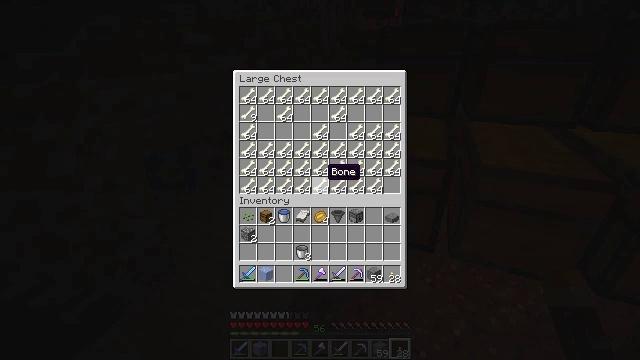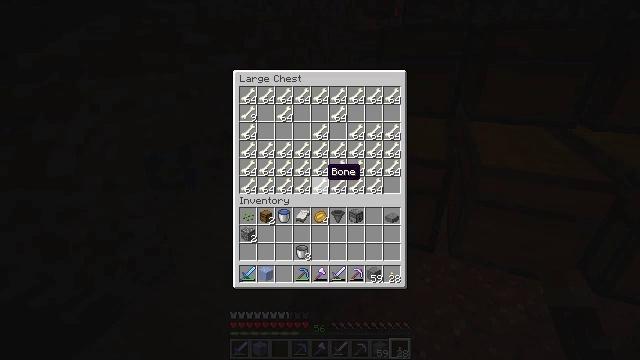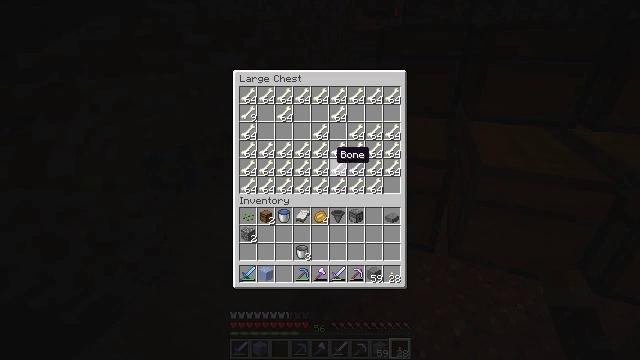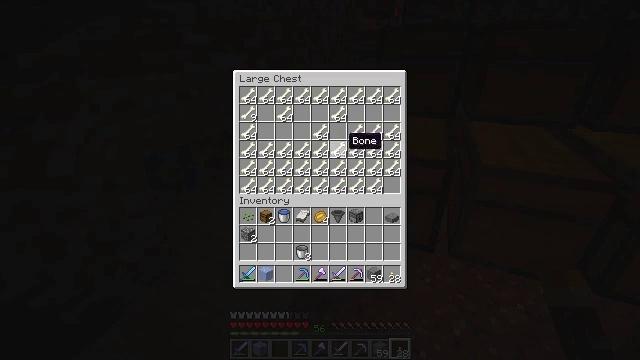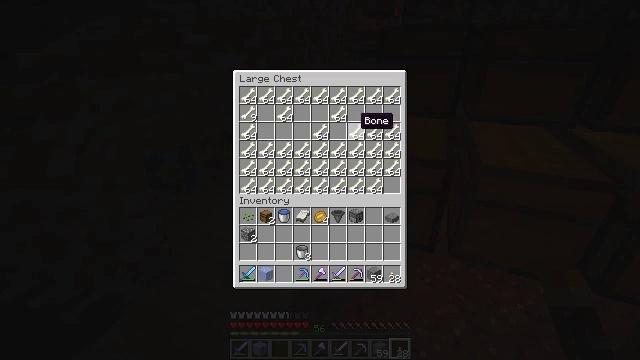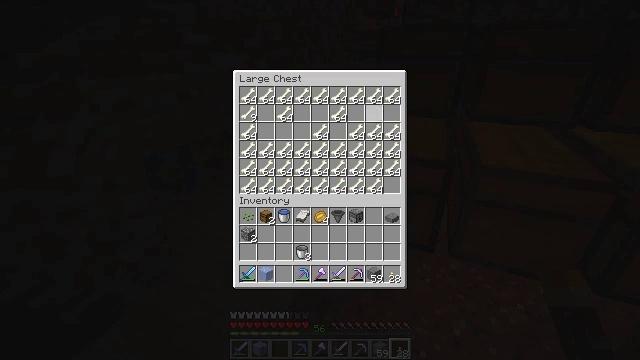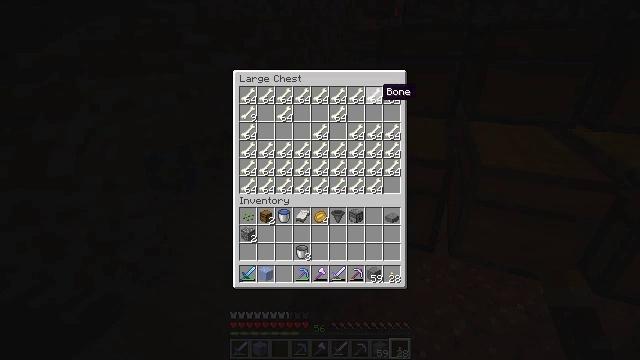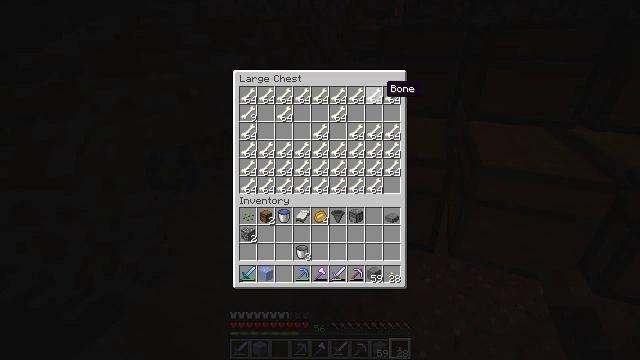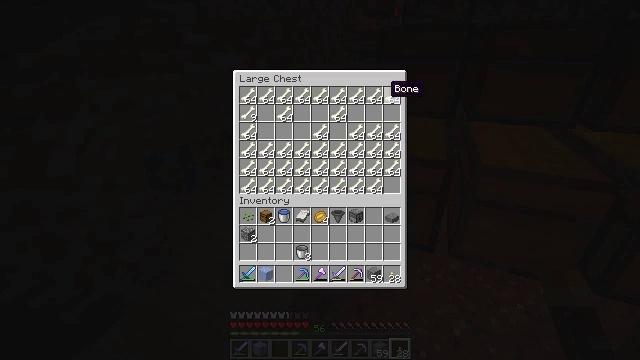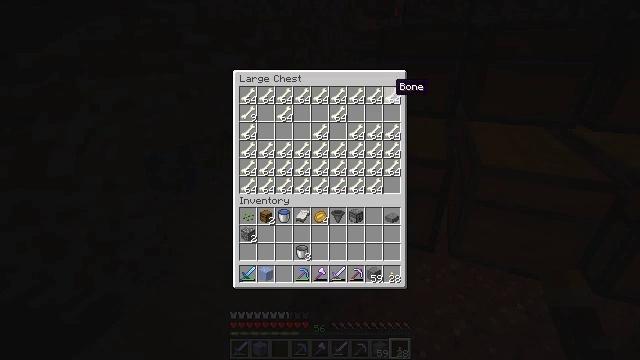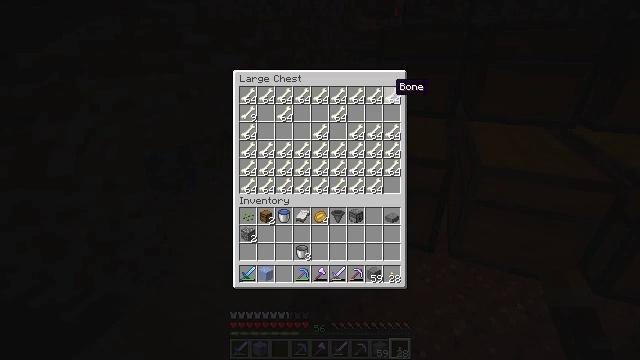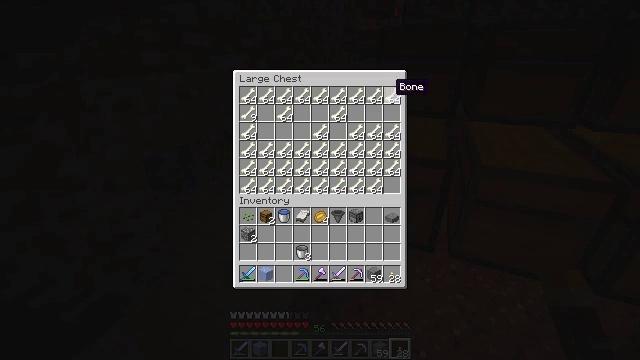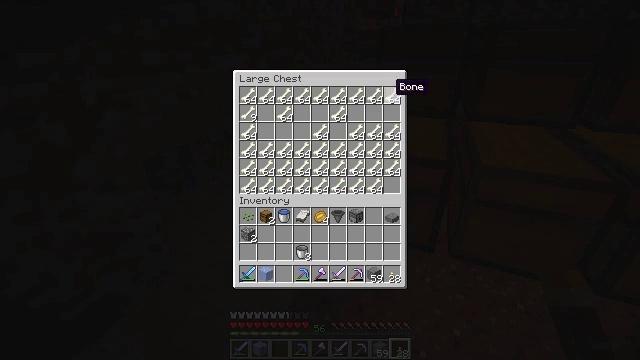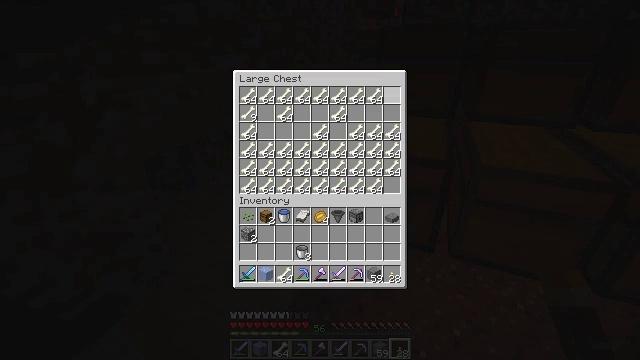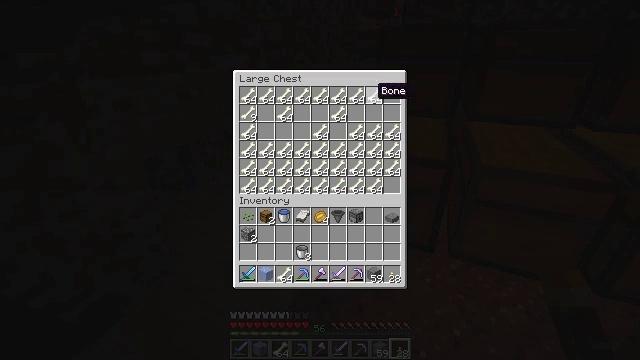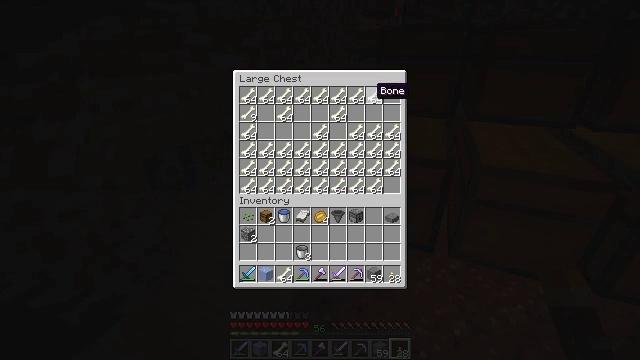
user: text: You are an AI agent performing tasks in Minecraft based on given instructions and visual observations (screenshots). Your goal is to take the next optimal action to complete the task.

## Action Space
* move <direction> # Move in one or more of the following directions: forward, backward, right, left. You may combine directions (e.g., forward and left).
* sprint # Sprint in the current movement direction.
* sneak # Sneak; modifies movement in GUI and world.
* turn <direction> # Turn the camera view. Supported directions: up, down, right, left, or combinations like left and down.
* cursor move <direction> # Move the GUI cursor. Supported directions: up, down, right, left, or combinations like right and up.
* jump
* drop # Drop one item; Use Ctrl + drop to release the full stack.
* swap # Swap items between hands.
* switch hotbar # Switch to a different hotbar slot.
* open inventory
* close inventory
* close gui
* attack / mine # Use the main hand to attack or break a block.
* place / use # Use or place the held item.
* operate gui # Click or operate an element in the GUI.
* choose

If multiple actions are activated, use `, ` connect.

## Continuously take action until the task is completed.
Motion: motion action
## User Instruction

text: Drop a bone.
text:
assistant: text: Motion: no_op
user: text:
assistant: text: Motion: cursor move right and up
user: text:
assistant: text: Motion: cursor move right and up
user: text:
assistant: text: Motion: sneak, cursor move right and up
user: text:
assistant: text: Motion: sneak, cursor move right and up
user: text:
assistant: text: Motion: sneak, cursor move right and up
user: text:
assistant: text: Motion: sneak
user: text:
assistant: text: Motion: sneak
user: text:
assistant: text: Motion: sneak
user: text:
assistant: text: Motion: sneak
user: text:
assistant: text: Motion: sneak
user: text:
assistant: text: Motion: sneak
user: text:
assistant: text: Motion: sneak, choose
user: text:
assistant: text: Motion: sneak, cursor move left, choose
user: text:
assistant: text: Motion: sneak
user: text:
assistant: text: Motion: sneak, choose
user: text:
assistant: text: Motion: sneak
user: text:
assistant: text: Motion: sneak, cursor move left
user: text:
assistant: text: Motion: sneak, choose
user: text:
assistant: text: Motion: sneak, choose
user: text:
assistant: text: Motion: sneak
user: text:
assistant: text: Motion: sneak, cursor move left
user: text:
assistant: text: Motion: sneak
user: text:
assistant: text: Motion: sneak, choose
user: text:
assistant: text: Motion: sneak, choose
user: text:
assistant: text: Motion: sneak, cursor move left
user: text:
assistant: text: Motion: sneak
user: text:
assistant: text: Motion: sneak, choose
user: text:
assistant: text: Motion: sneak, choose
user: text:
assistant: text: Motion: sneak, cursor move left